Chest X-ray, PA view. Patient: 56 years old, sex F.
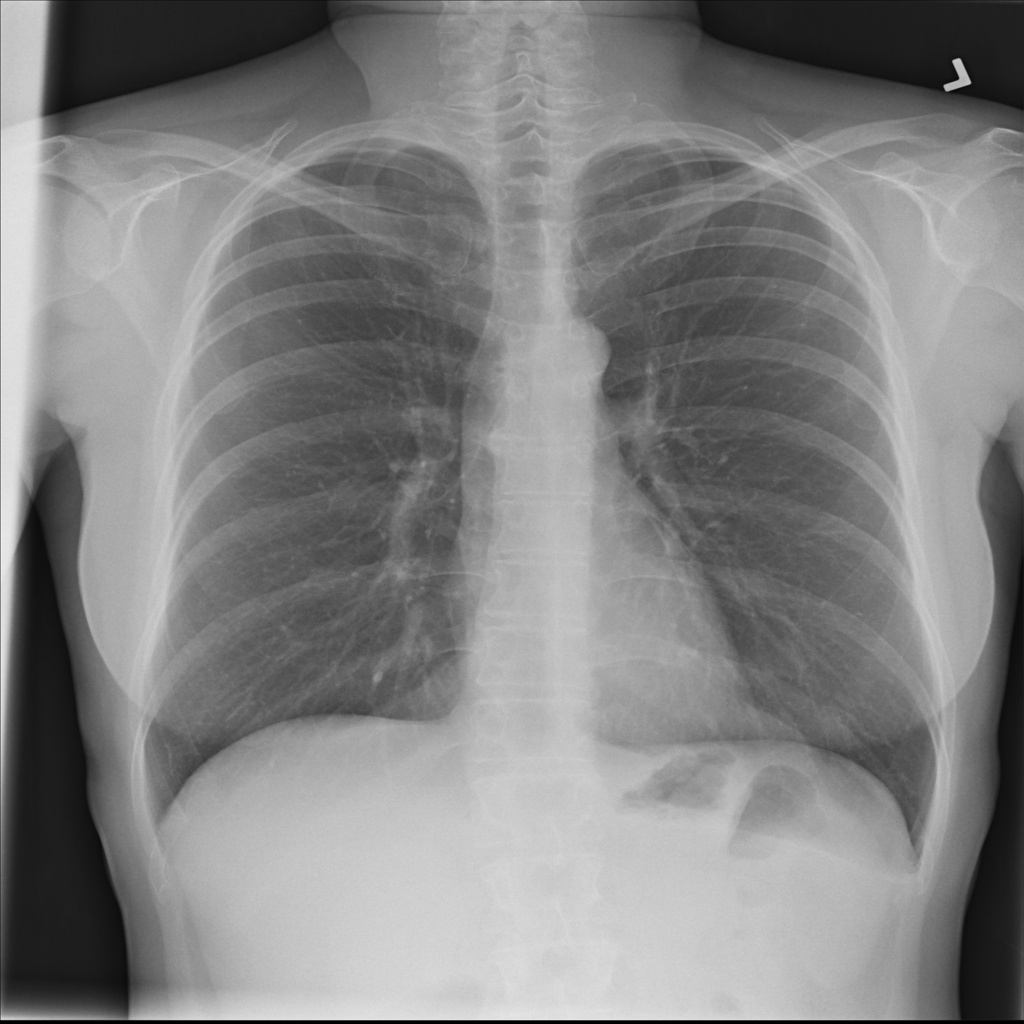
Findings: No Finding